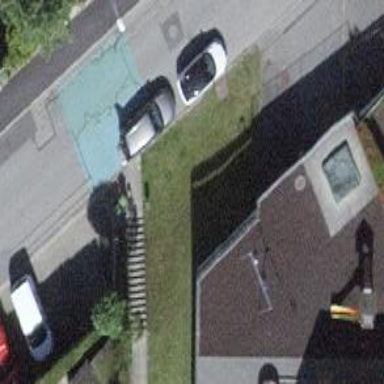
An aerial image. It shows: Footway with concrete surface.